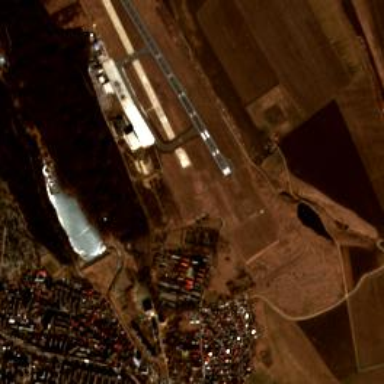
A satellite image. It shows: View of runway in airport.